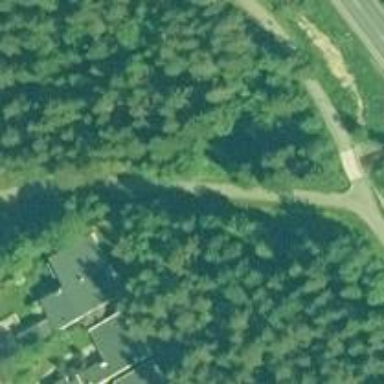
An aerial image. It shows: Cycleway.